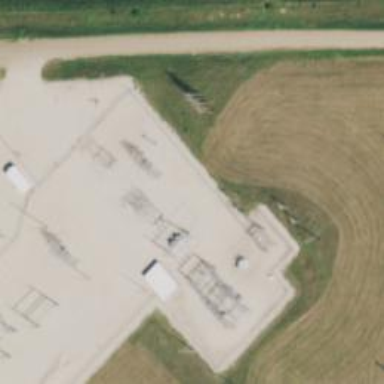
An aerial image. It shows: Lattice structure tower used for power transmission.